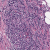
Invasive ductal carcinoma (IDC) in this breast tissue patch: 0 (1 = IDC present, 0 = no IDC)